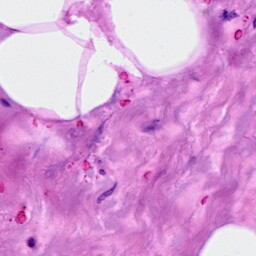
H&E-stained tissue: Breast